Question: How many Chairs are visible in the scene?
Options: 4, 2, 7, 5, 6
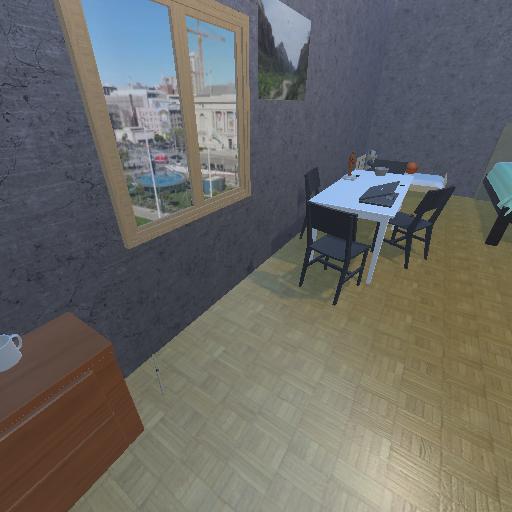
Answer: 4